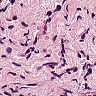
Metastatic tissue present: yes